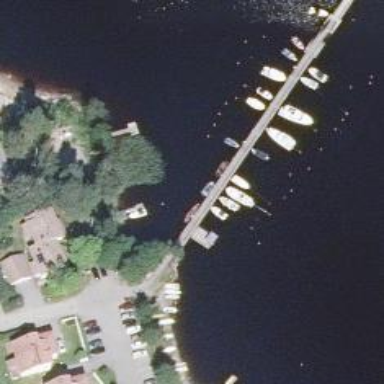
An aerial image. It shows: Footway leading to pier with mooring facilities.